Field crop: maize
Growth stage: 1
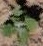
Species: chenopodium